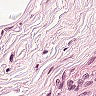
Metastatic tissue present: no